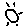
Label: sun